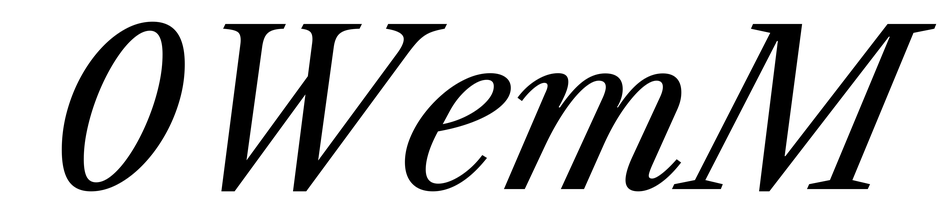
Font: LibreCaslonText-Italic_Italic